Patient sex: M
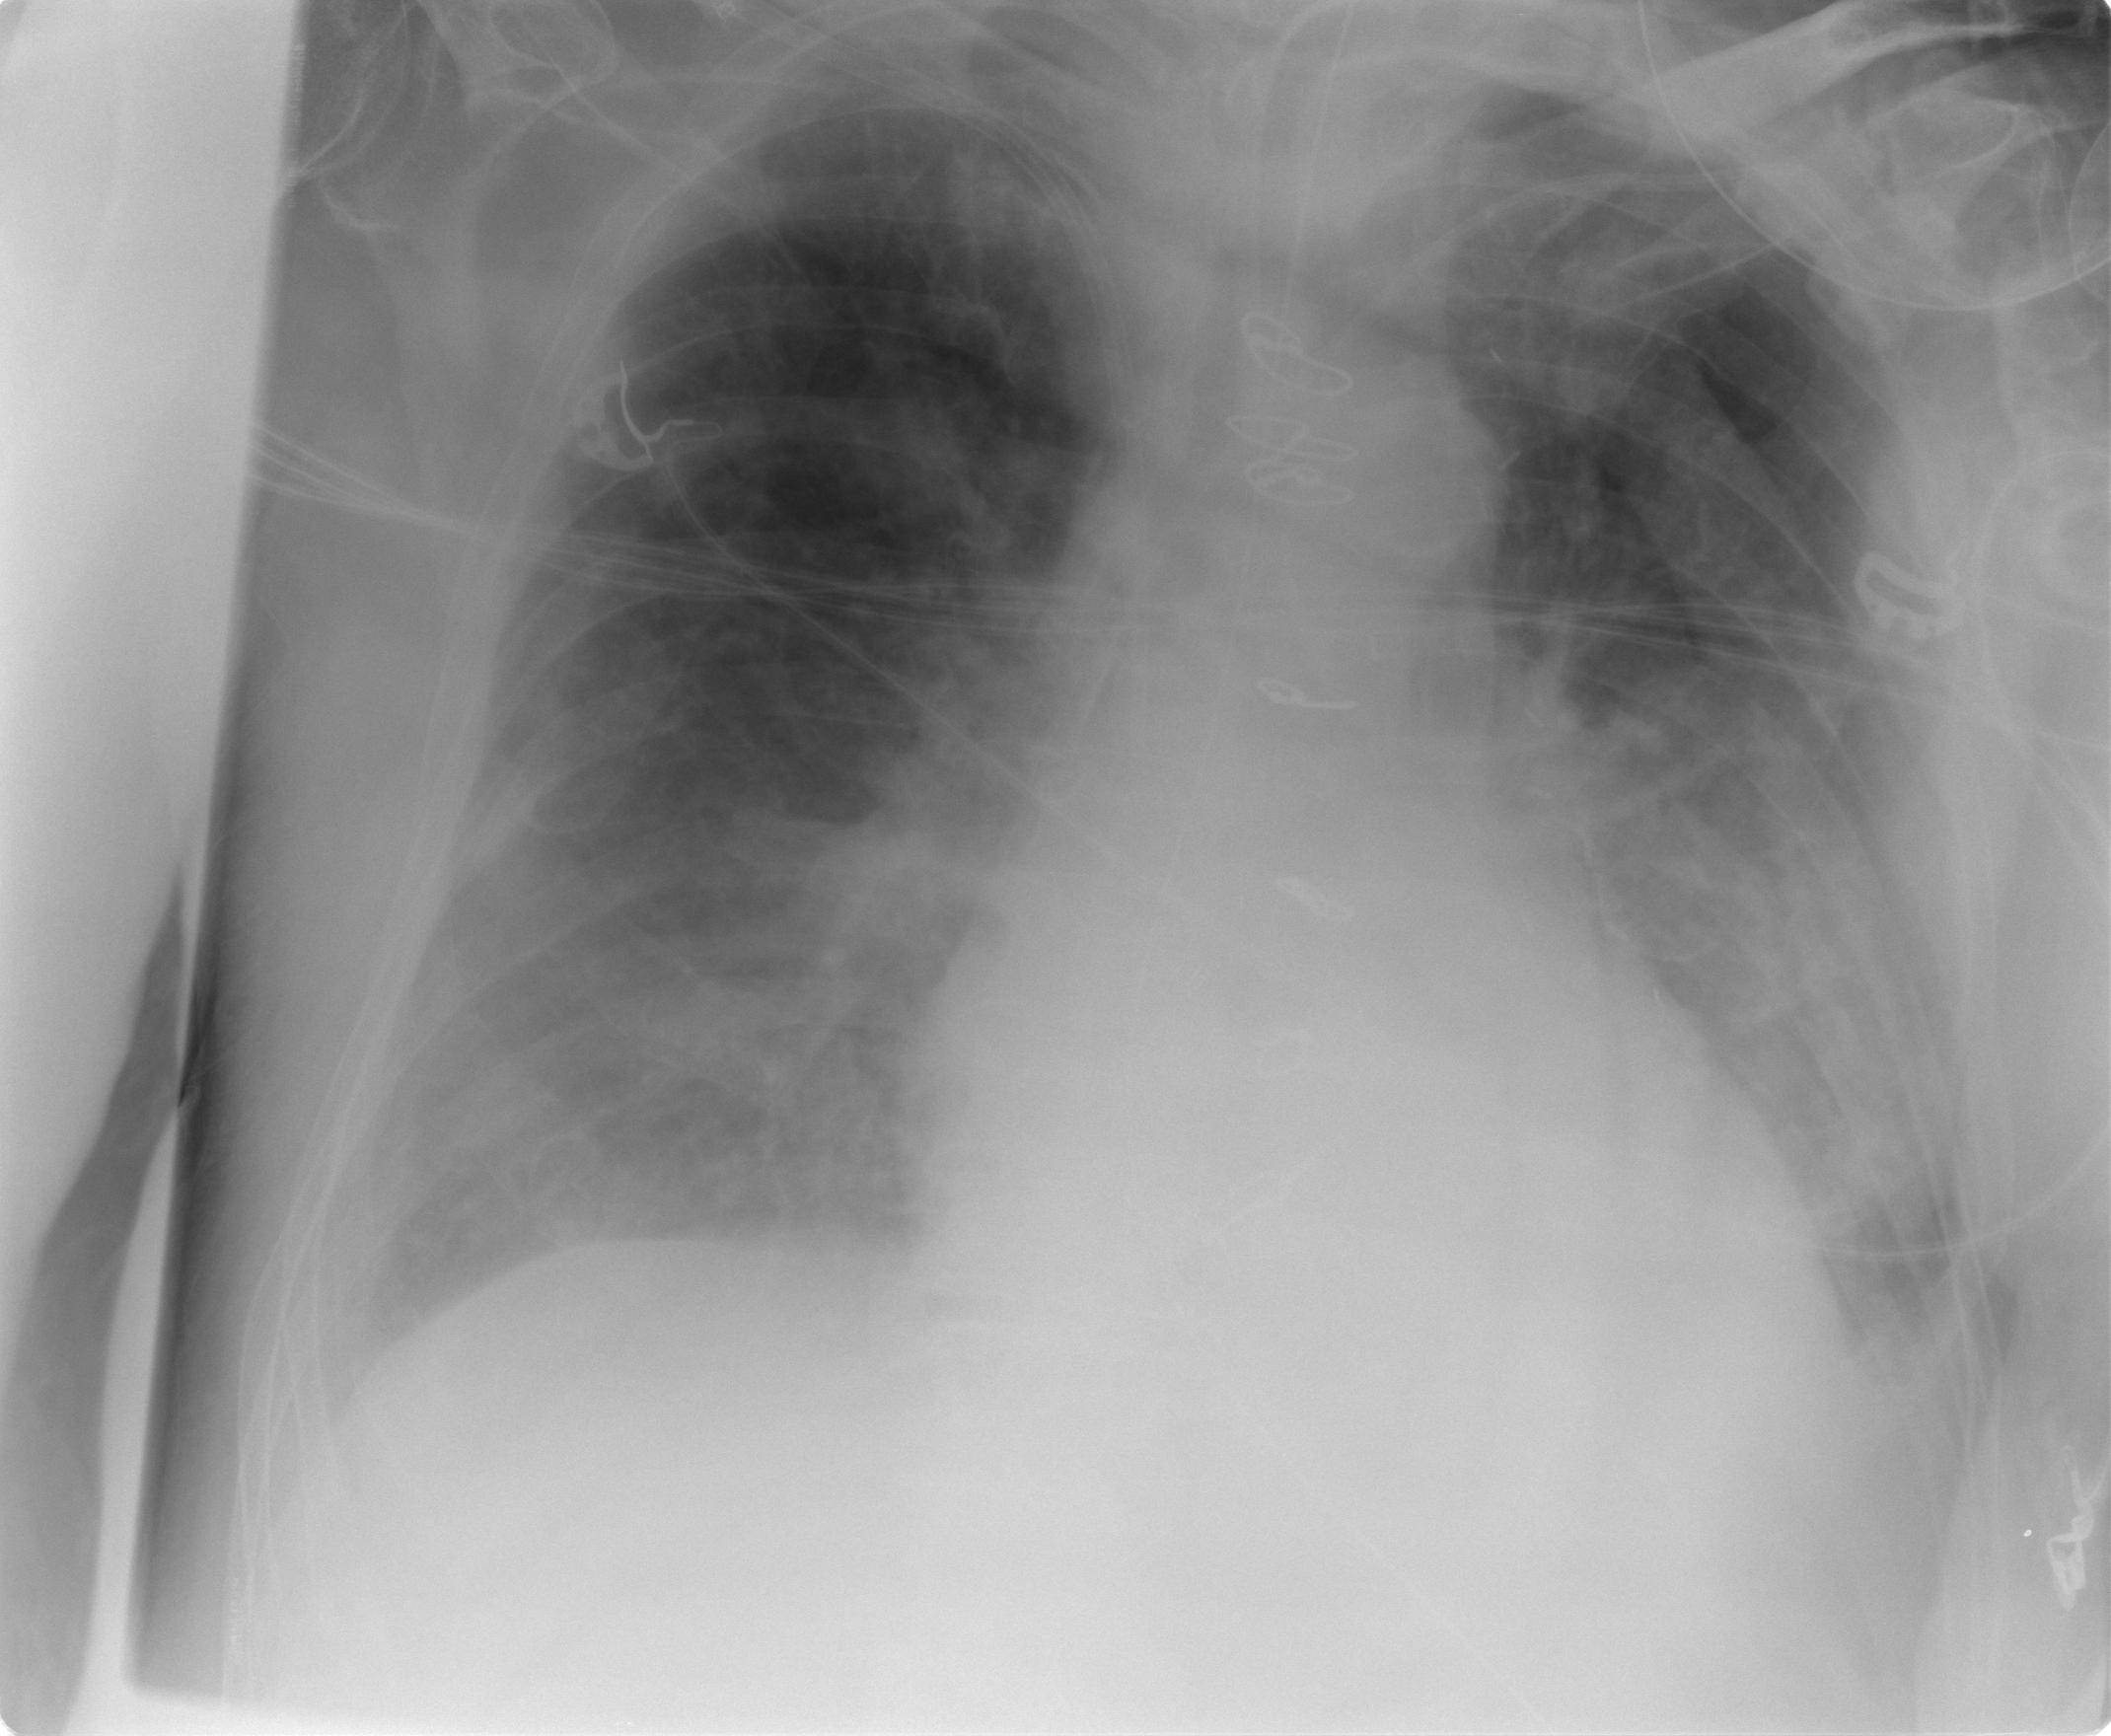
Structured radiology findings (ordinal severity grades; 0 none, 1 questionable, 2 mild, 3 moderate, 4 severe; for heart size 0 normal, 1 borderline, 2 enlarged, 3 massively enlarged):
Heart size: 2
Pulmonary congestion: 2
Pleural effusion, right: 2
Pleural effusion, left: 2
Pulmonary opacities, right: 2
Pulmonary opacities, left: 3
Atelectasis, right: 2
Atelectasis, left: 2